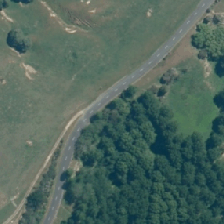
Land cover: deciduous_hardwood